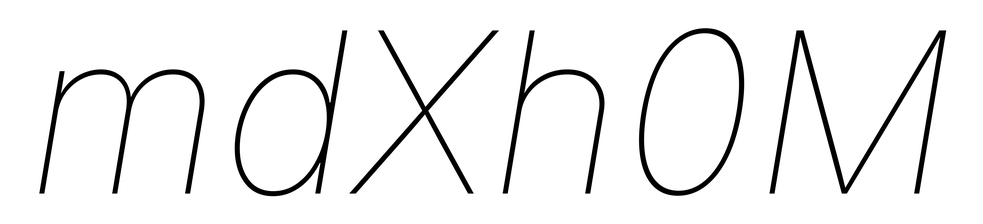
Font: Inter-Italic_Thin_Italic